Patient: sex M, age 35
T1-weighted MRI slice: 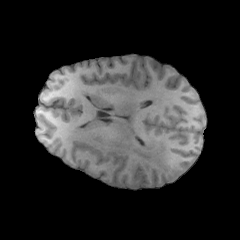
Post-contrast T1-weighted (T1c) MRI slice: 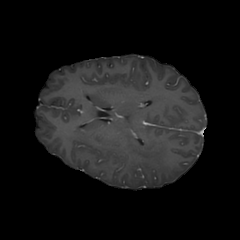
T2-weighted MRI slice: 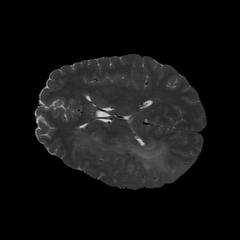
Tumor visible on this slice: yes
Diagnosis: Astrocytoma, IDH-wildtype
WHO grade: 2